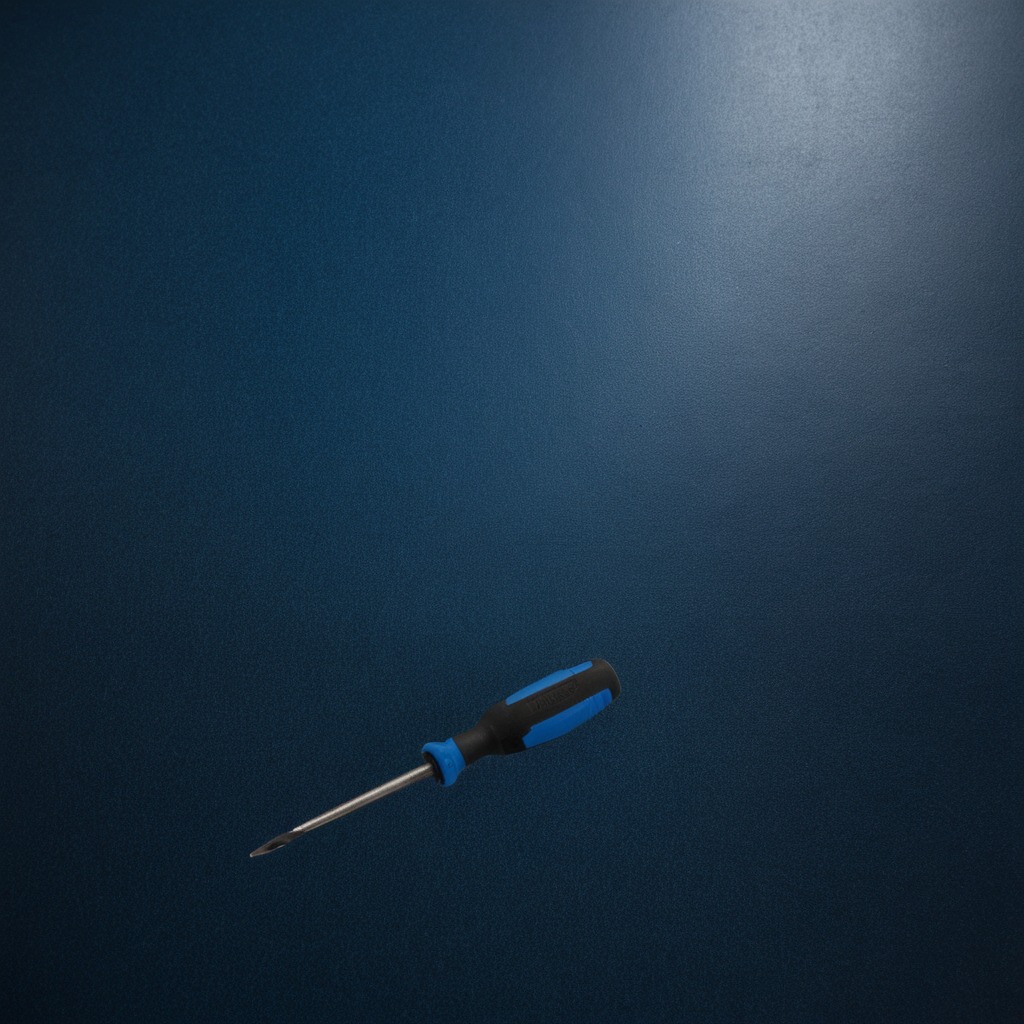
A screwdriver is lying on a blue rubber mat inside a workshop at night.